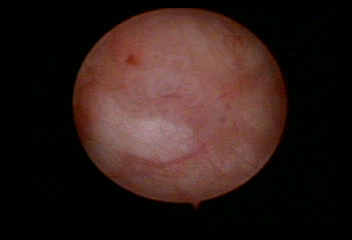
Modality: WLC
Class: Malignant
Subclass: LowGradePapillary
Lesion: L1
Stage: Ta
Morphology: Papillary
Bladder cancer association: Yes
Annotated structures: Tumor